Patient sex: M
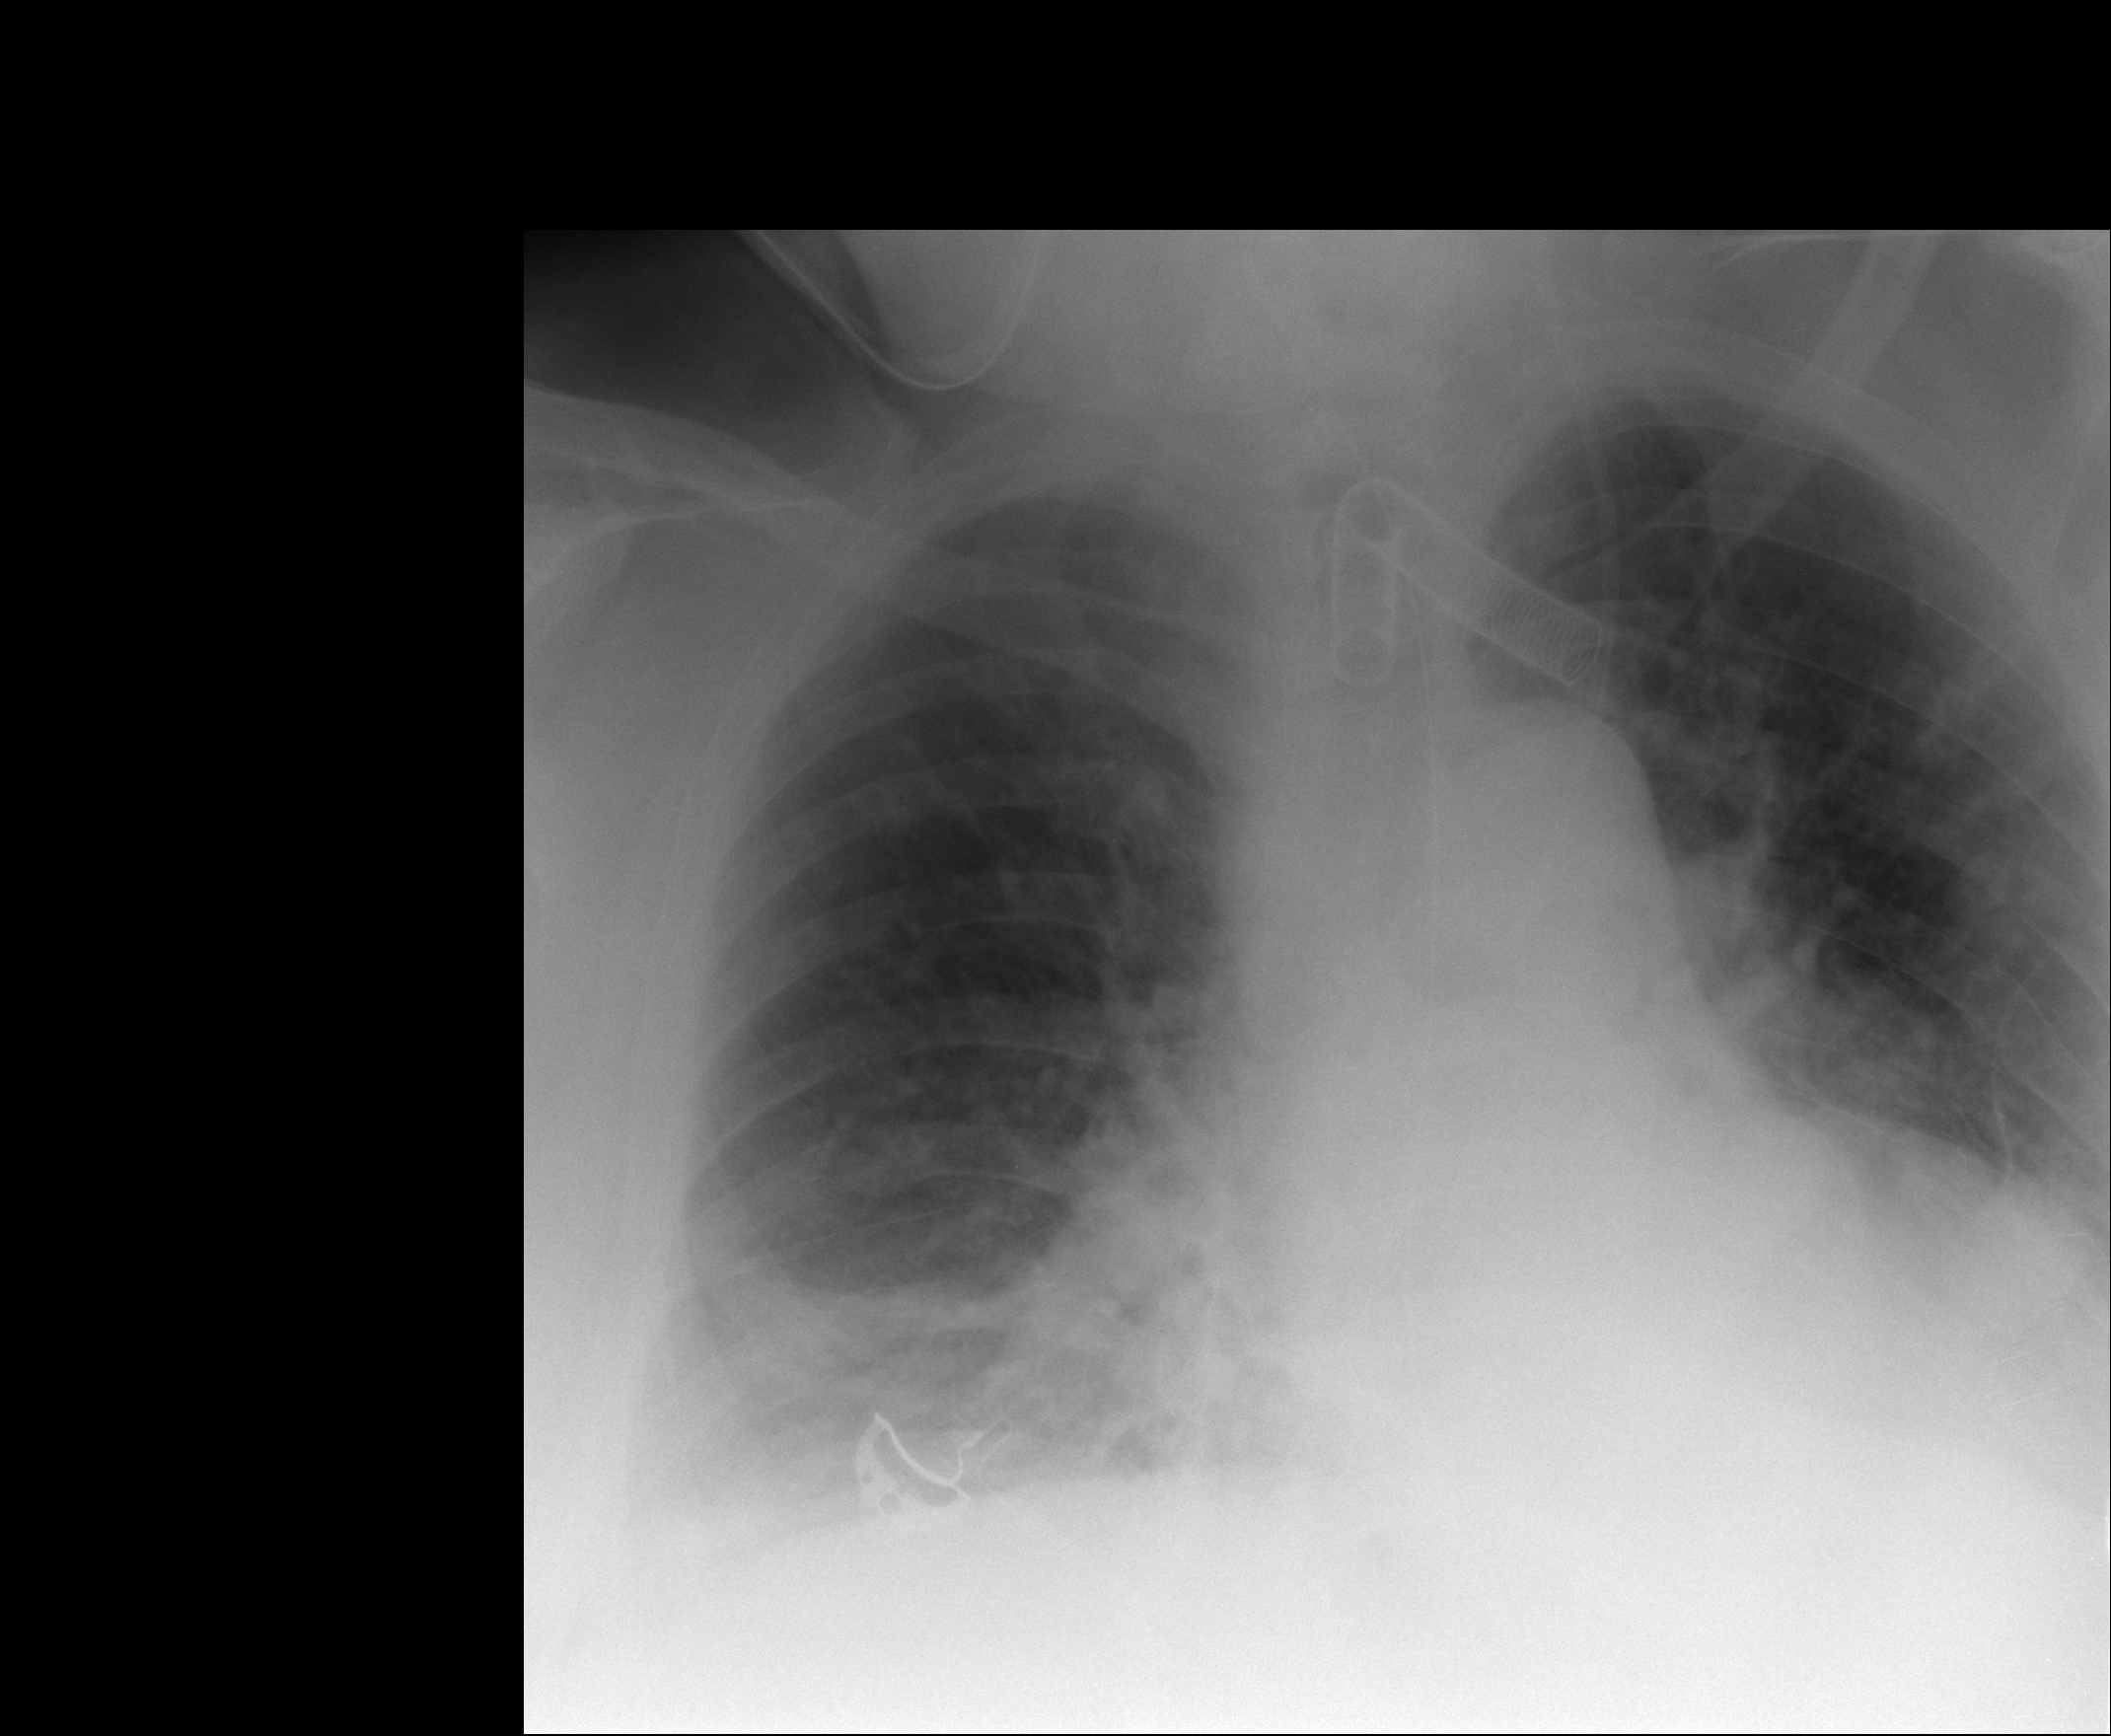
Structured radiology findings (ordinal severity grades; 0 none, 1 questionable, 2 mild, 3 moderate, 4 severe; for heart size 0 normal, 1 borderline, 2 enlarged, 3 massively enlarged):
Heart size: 2
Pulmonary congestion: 2
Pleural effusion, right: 1
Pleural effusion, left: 0
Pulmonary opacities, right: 1
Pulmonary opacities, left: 0
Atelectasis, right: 2
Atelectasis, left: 2